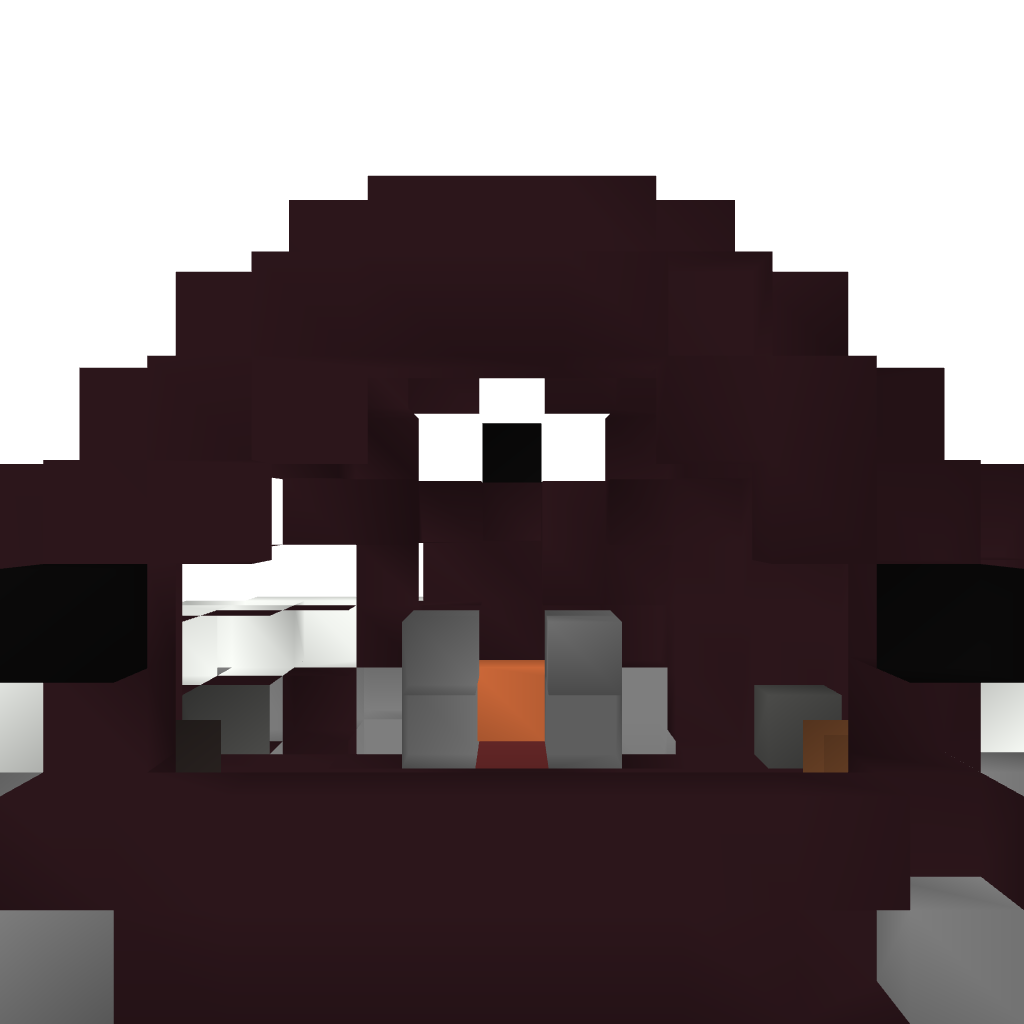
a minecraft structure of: Forge